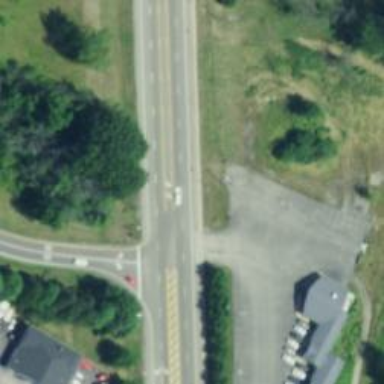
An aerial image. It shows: Primary highway with asphalt surface. There is sidewalk on the left side.